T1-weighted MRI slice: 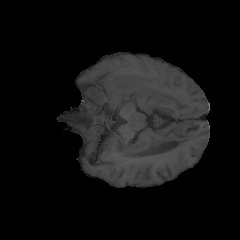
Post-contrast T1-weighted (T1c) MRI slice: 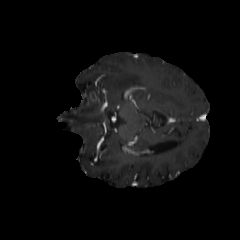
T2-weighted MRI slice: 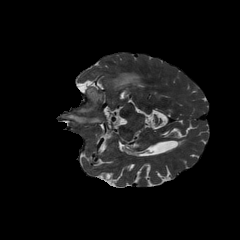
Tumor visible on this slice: yes